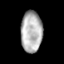
Tissue: skin
Cell type: Epithelial cells
Senescence score: 0.8881
Nuclear area (px): 861
Mean DAPI intensity: 177.774